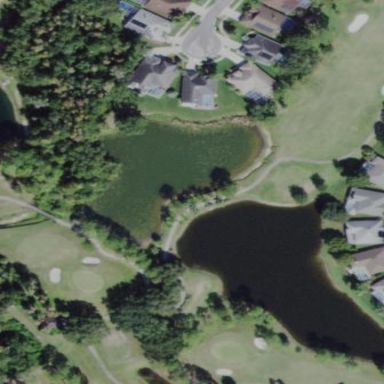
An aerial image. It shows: Water hazard in golf course. The hazard is natural water feature.